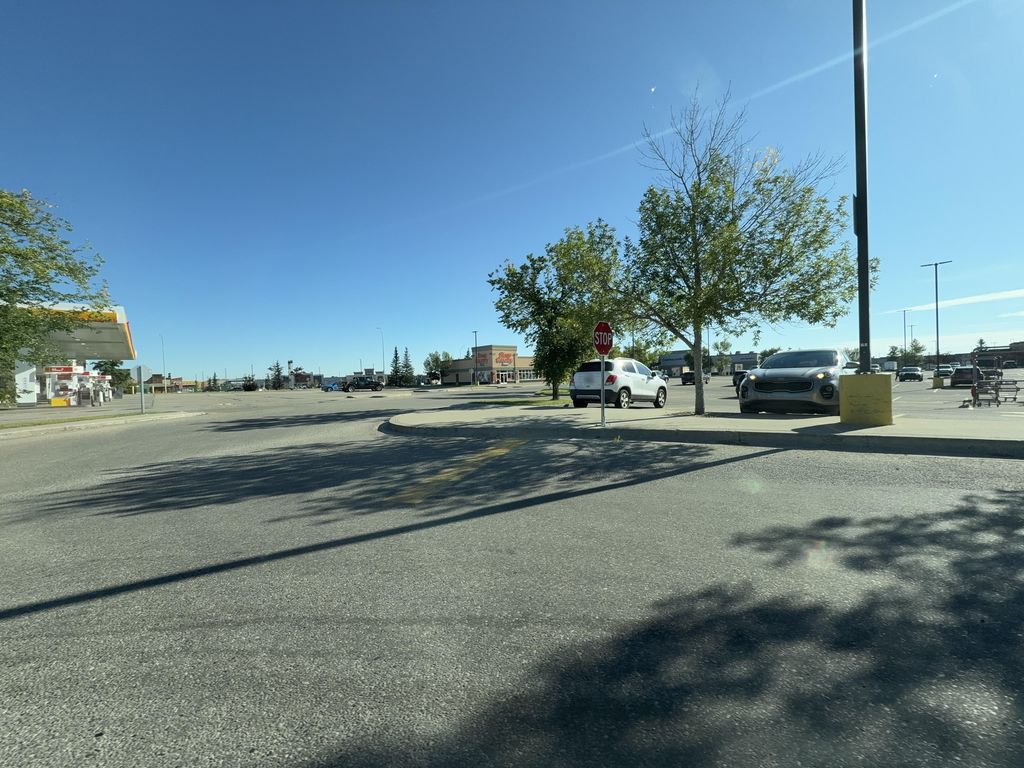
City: calgary